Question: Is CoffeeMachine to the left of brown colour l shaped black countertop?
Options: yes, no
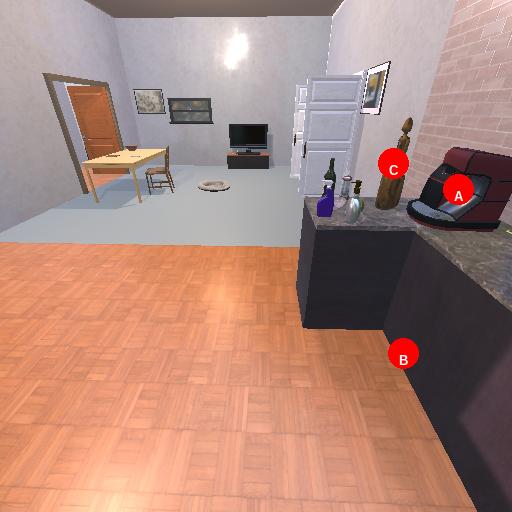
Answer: yes